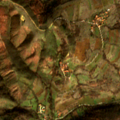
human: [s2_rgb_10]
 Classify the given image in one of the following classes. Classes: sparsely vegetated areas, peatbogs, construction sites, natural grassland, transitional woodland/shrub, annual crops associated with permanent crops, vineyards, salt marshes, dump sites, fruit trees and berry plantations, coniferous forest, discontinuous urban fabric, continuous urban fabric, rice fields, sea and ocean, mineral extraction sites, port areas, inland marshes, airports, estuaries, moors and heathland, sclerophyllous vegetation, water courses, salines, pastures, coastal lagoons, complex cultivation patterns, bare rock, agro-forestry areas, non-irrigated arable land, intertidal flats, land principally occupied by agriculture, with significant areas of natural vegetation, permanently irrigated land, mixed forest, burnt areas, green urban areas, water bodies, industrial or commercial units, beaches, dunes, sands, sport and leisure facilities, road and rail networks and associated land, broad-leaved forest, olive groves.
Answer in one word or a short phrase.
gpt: complex cultivation patterns, land principally occupied by agriculture, with significant areas of natural vegetation, broad-leaved forest, transitional woodland/shrub